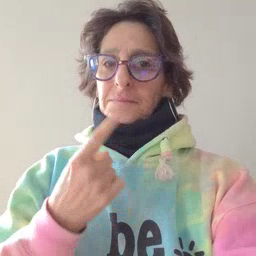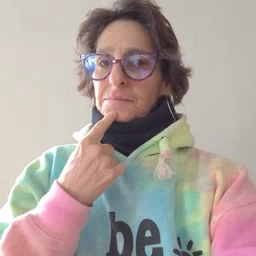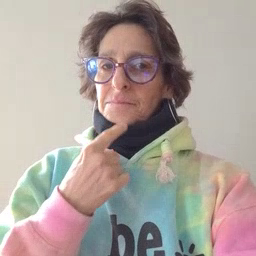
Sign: say